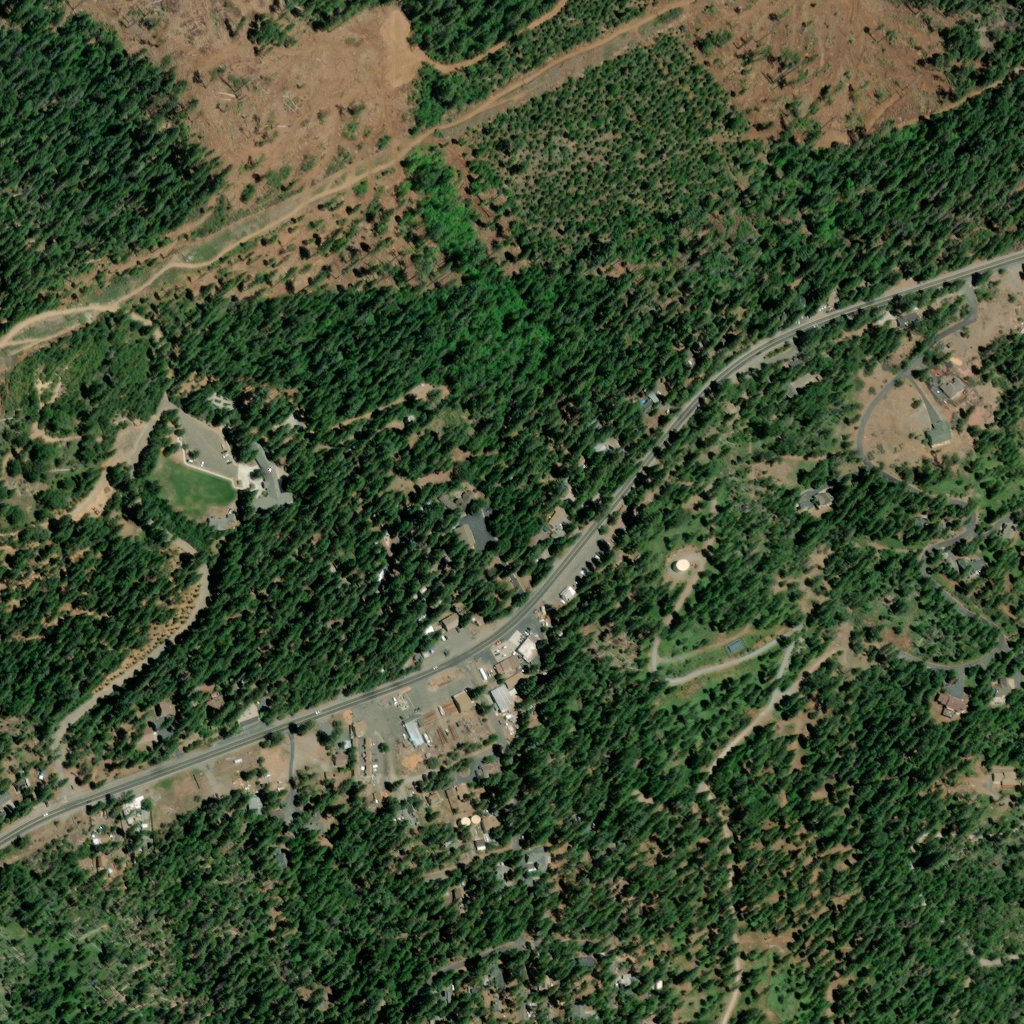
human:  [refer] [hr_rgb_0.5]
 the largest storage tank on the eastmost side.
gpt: <box>[[65, 54, 67, 55, 0]]</box>